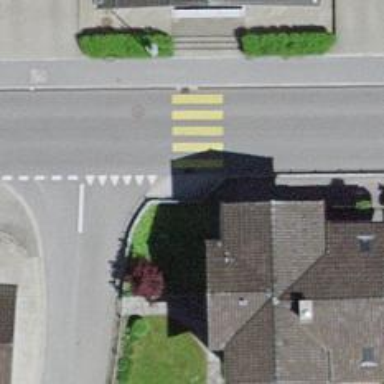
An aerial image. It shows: Uncontrolled zebra crossing on the road.